Question: I wrote this webRTC app which takes photos with different filters added onto it. When I click on the click button, the frame from the webRTC video feed is loaded onto the canvas on the right side.

-
'''
<video id="vid" autoplay="true"></video>
<canvas id="cvs"></canvas>
<button id="btn1" onclick="start()">Start</button>
<button id="btn2" onclick="change()">Change Filter</button>
<button id="btn3" onclick="snap()" ng-click="random()">Click</button>
'''
The function I've written to snap the picture onto the canvas after adding the filter is as follows
'''
function snap()
{
canvas.className = '';
if (findex != 0)
canvas.classList.add(filters[findex]);
canvas.getContext("2d").drawImage(video, 0, 0, canvas.width, canvas.height);
}
'''
How can I allow the user to download the image onto the computer from the canvas with the filters after the photo has been clicked ?
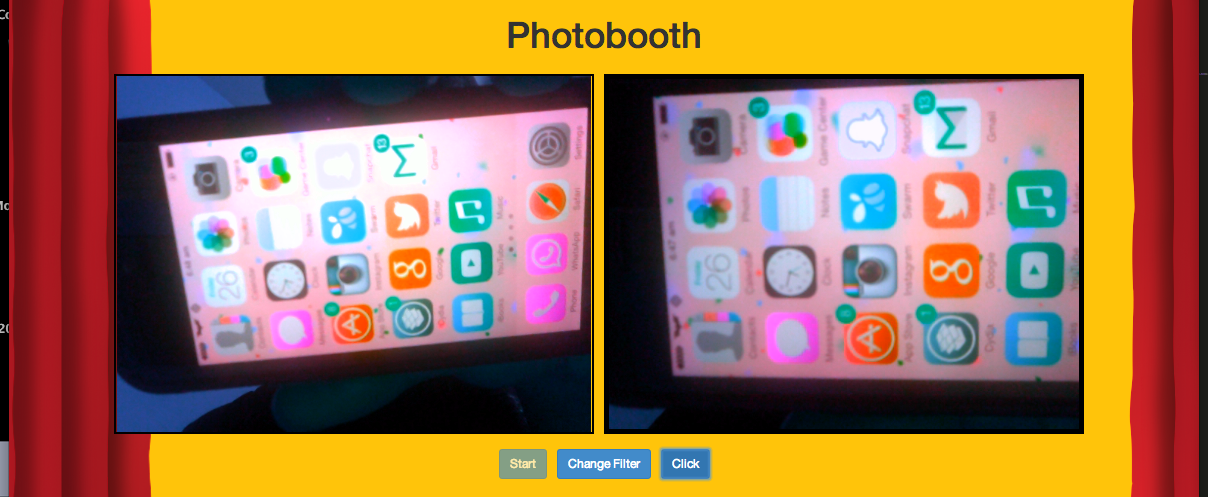
Answer: You can do this by using the '.toDataURL()' method on the 'canvas' element. And then apply this to the 'download' attribute to an '<a>' tag. We can add an anchor tag around the image:
'''
<a>
<canvas width="300" height="300" id="canvas"></canvas>
</a>
'''
Now for the clicking on the canvas, we adjust the 'download' and 'href' of the '<a>' parent:
'''
$('#canvas').click(function(){
$(this).parent().attr('href', document.getElementById('canvas').toDataURL());
$(this).parent().attr('download', "myPicture.png");
});
'''
<URL>